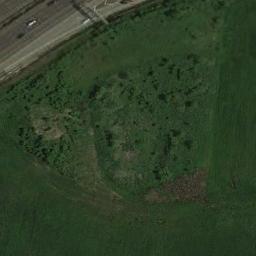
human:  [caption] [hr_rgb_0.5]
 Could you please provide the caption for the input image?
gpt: There are many green trees and a road on the green grass .

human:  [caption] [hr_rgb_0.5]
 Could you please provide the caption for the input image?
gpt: There are several cars on the road near the meadow .

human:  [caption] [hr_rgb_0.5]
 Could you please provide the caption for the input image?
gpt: The entire image is dominated by grass .

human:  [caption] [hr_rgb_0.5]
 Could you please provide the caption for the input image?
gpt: This meadow has dense grasses and some trees and a freeway is next to the meadow .

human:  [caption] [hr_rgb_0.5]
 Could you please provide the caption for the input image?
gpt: There are some green bushes on the green meadow beside a freeway .